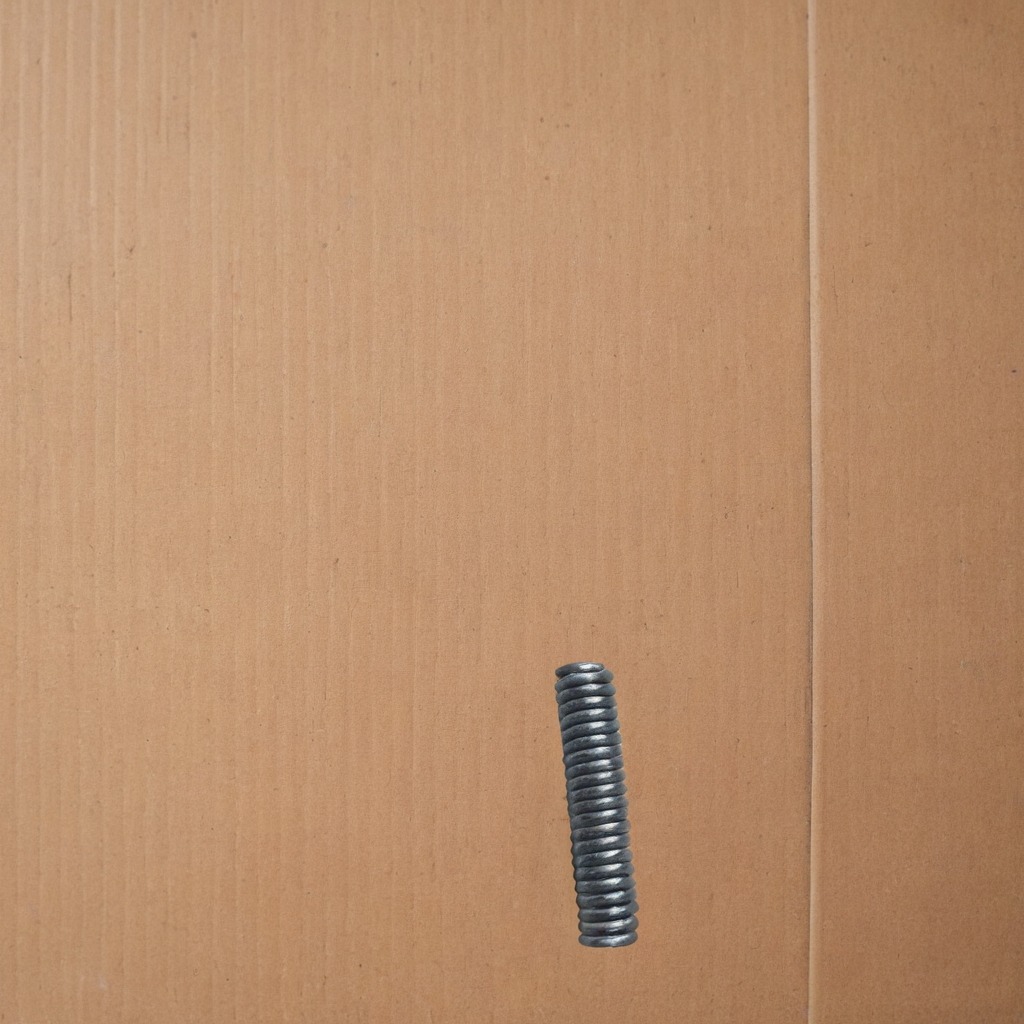
A coiled metal spring is lying on the cardboard box surface in an outdoor workshop during daytime bright natural light soft shadows slightly creased but